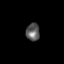
Tissue: skin
Cell type: Epithelial cells
Senescence score: 0.2452
Nuclear area (px): 239
Mean DAPI intensity: 91.975